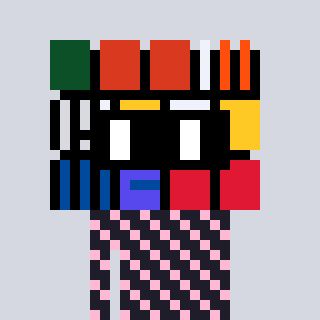
a pixel art character with square black glasses, a abstract-shaped head and a grayscale-colored body on a cool background